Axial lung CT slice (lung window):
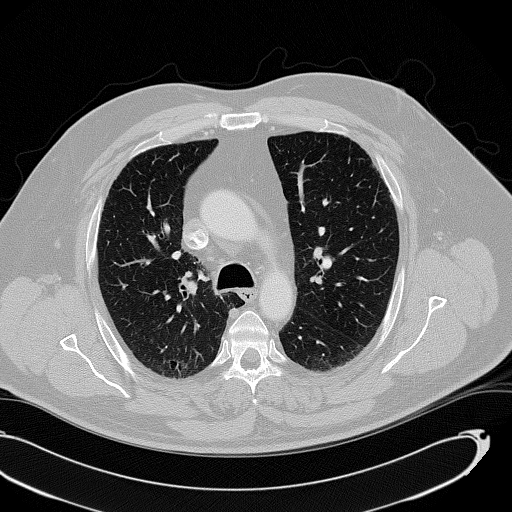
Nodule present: no